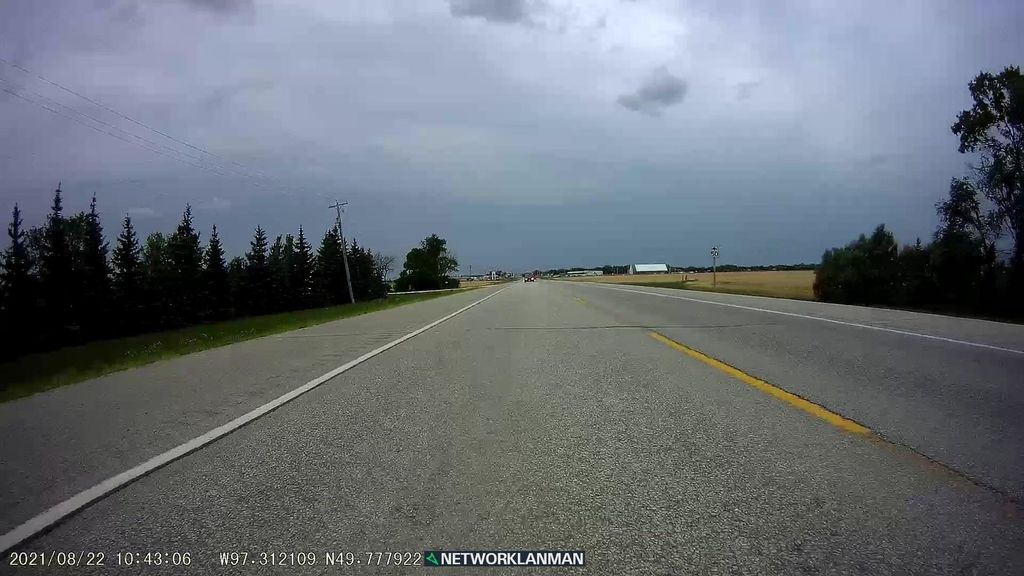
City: winnipeg